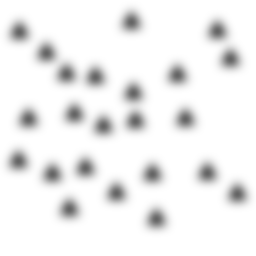
Squares: 0
Triangles: 23
Stars: 0
Total shapes: 23